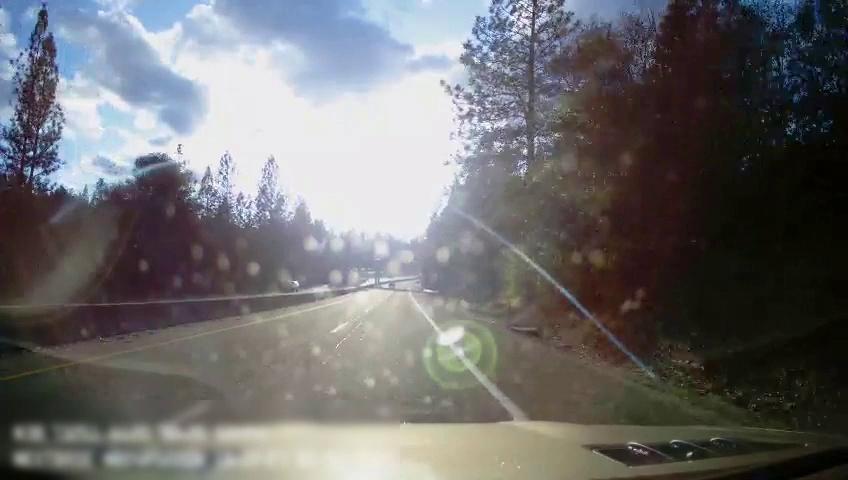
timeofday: Day
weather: Sunny
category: Drivable Space
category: Drivable Space
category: Vehicles | SUV
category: Lanes | Alternate Lane
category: Lanes | Current Lane
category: Lanes | Alternate Lane